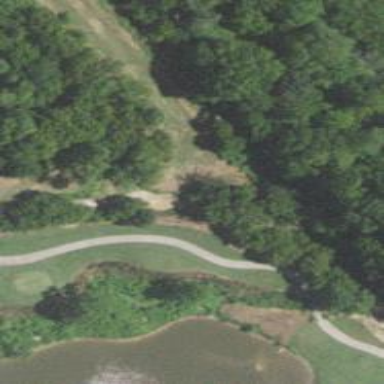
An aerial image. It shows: Path designated for golf carts.